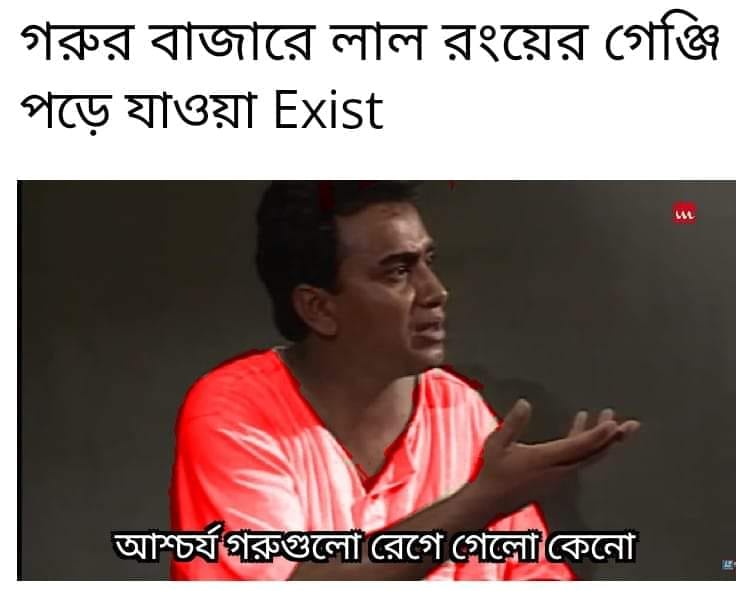
Caption: গরুর বাজারে লাল রঙের গেঞ্জি পড়ে যাওয়া Exist আশ্চর্য গরুগুলো রেগে গেলো কেনো
Label: non-hate